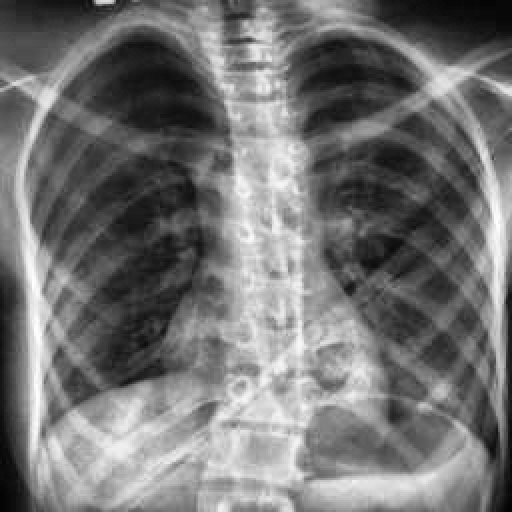
Finding: TUBERCULOSIS